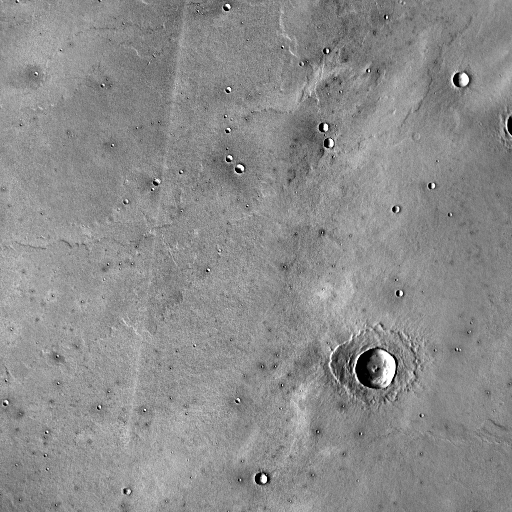
Crater classes present: Background, Other, Layered